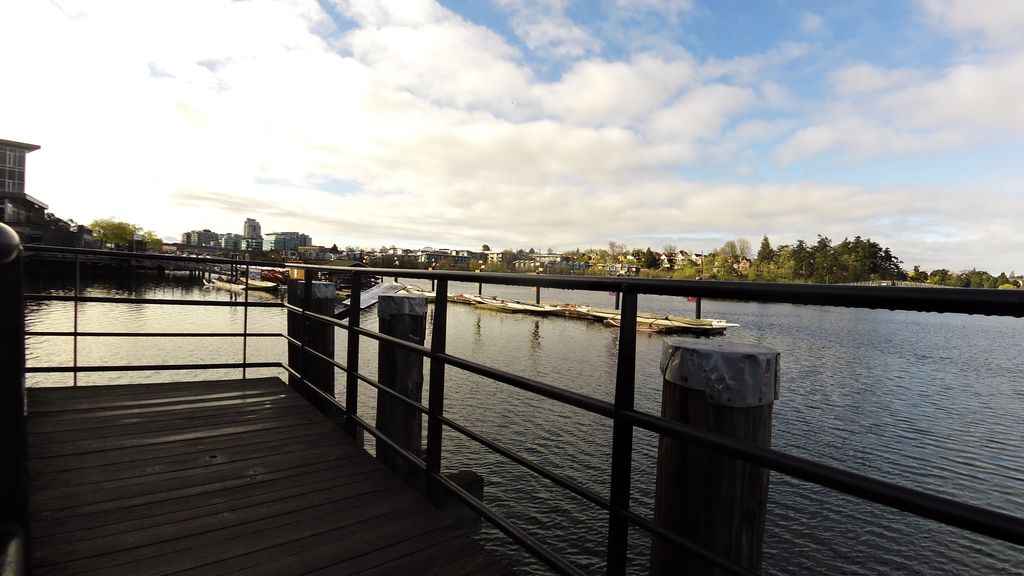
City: victoria